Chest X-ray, AP view. Patient: 20 years old, sex M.
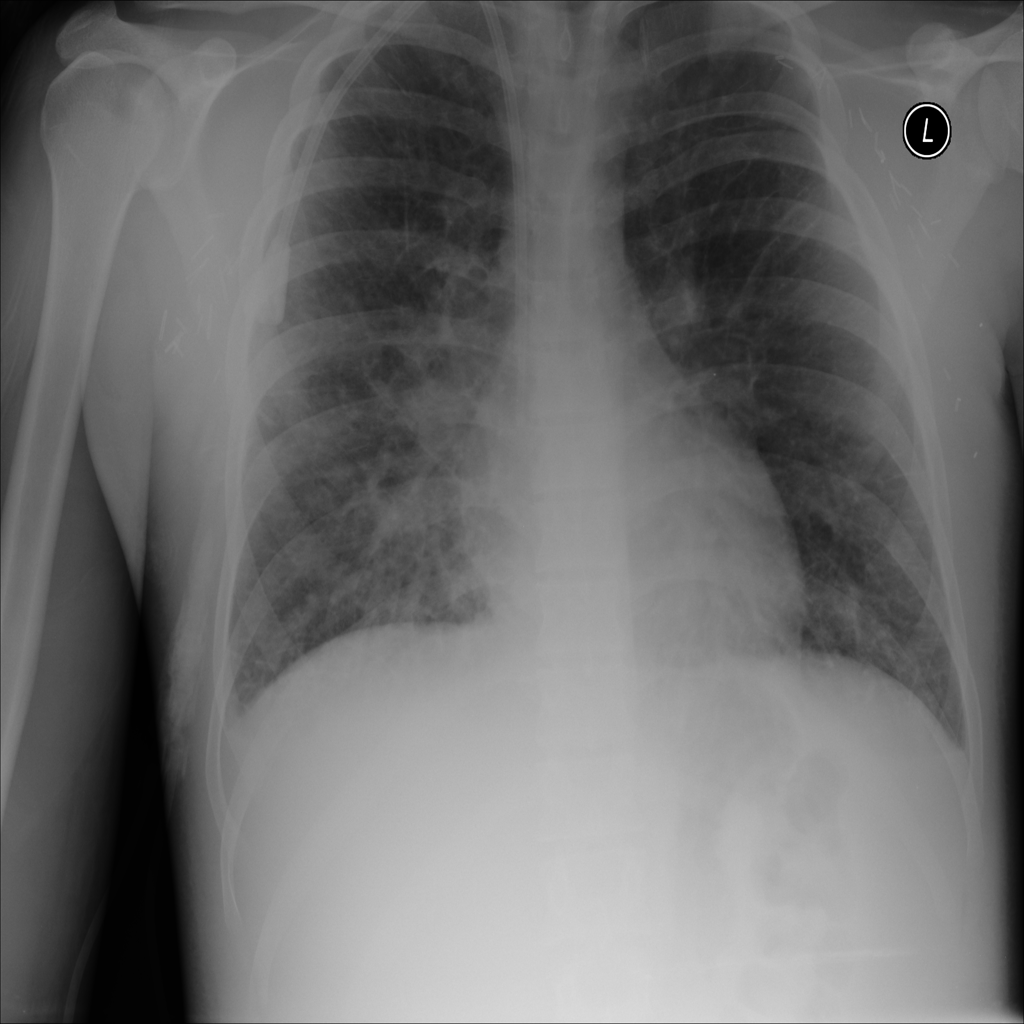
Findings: Edema, Infiltration